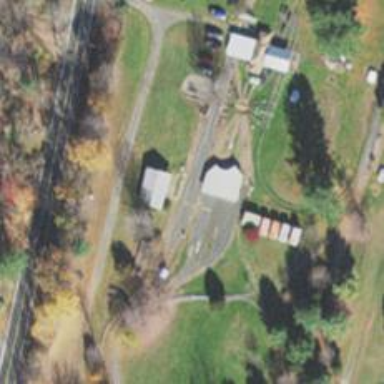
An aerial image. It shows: Miniature railway.